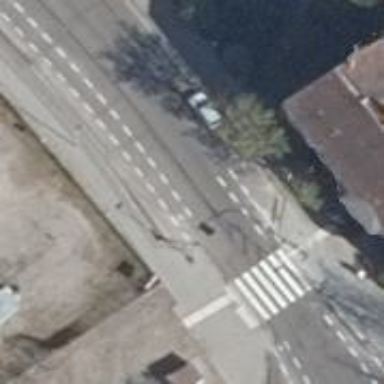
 and the left sidewalk has concrete surface."